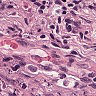
Metastatic tissue present: yes